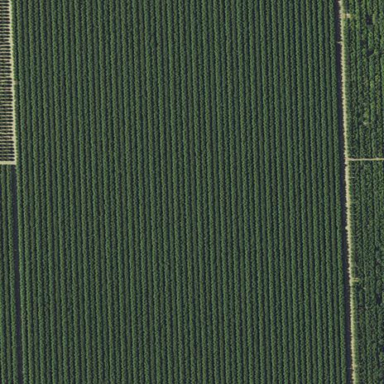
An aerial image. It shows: Almond orchard with rows of almond trees.